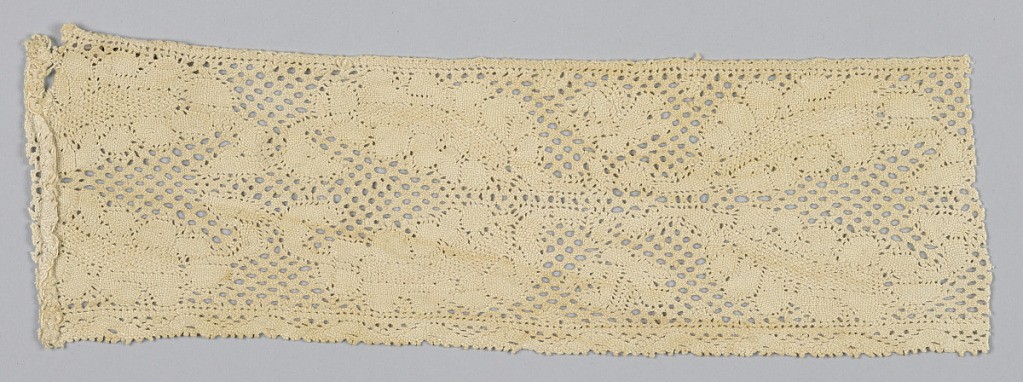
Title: Fragment
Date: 18th century
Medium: linen Technique: bobbin lace, peasant style
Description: Band with mirror reverse of leaves.